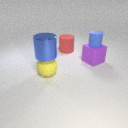
large blue metal cylinder above large yellow rubber sphere